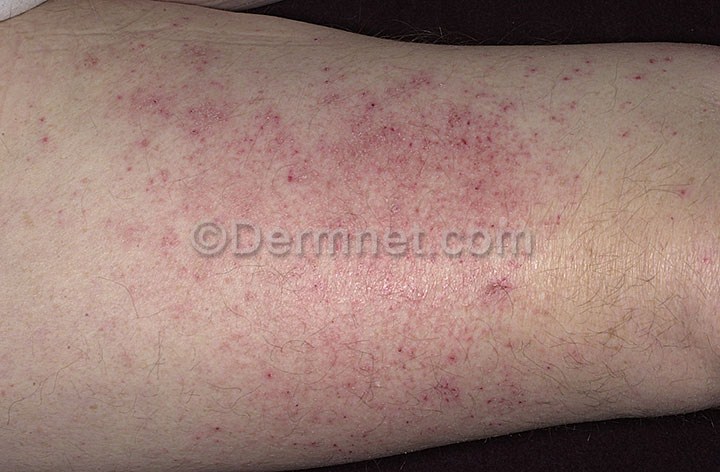
Disease: Eczema Photos